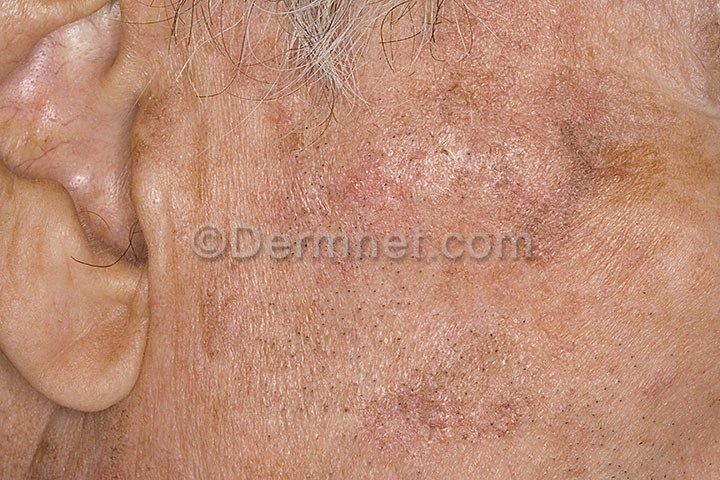
Disease: Actinic Keratosis Basal Cell Carcinoma and other Malignant Lesions